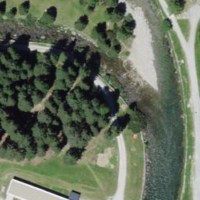
EUNIS habitat code: 32
Species observed at this site:
Sorbus aucuparia